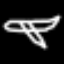
Label: airplane